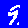
Digit: 9